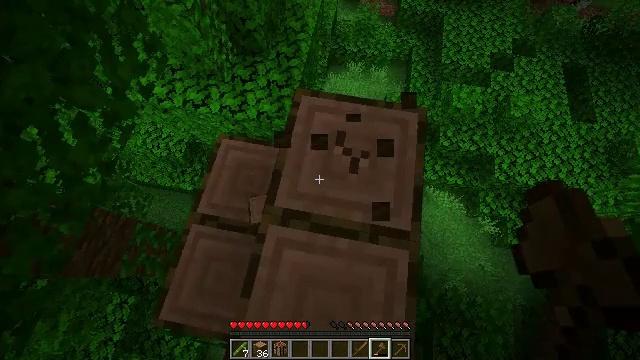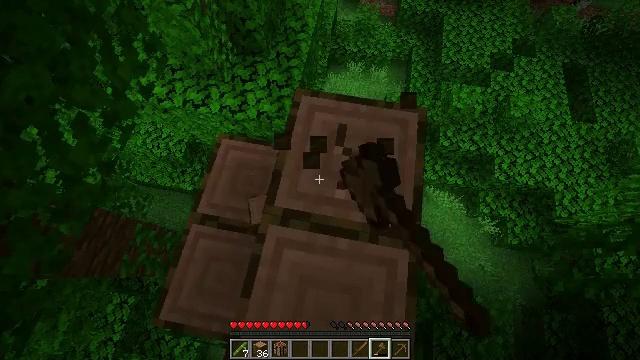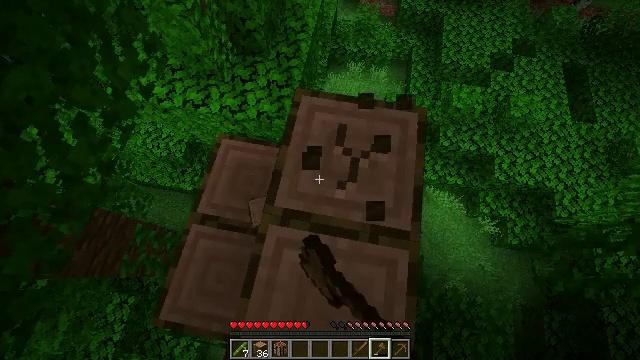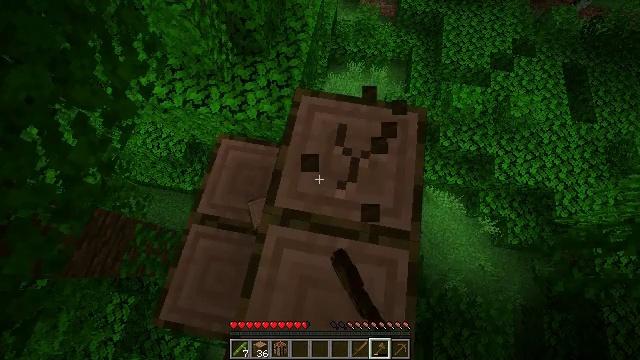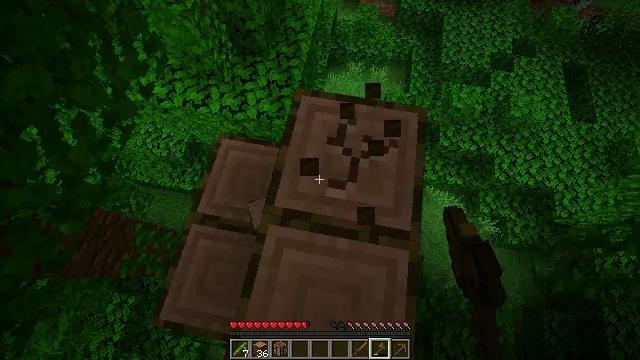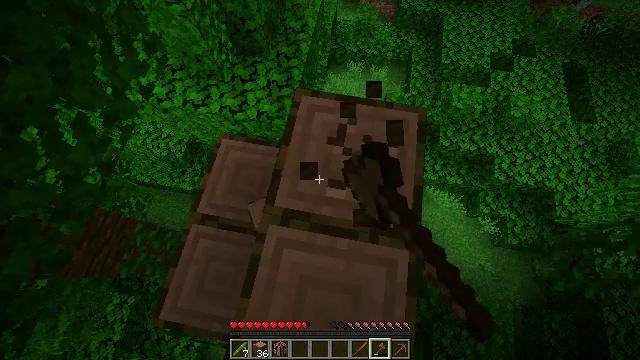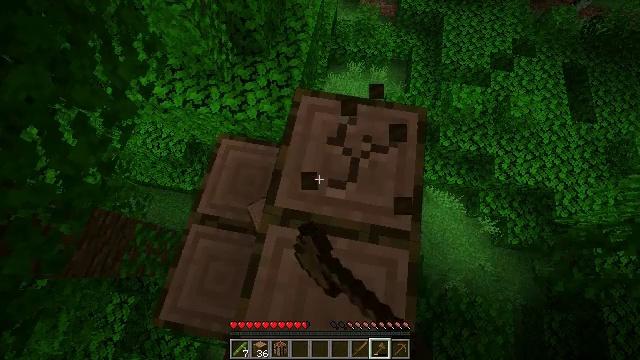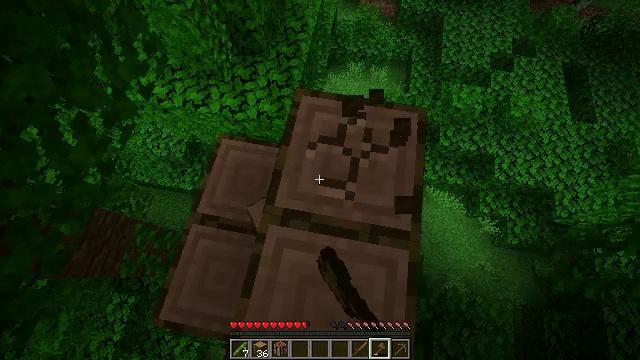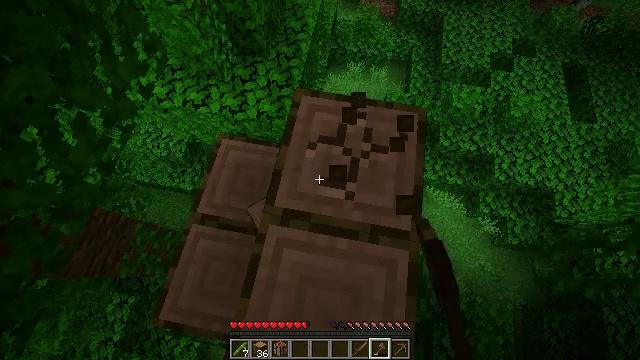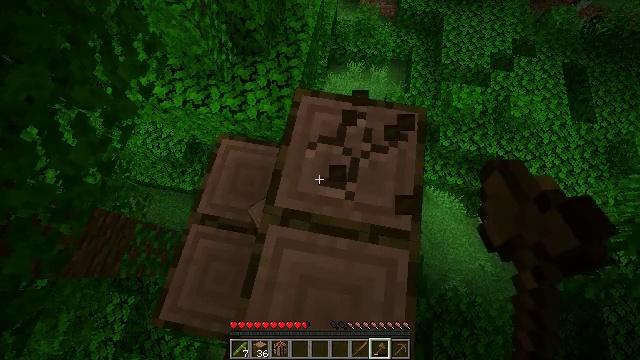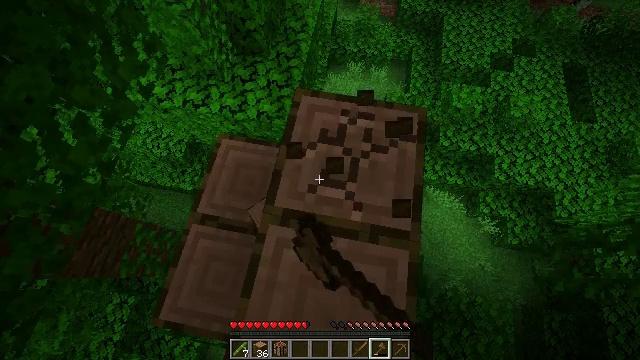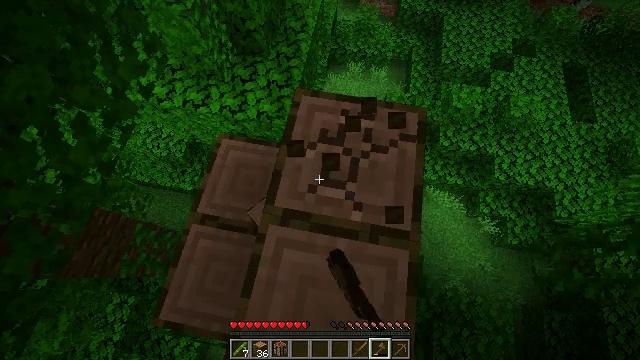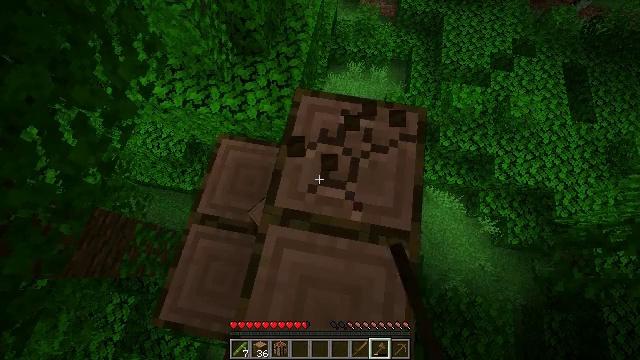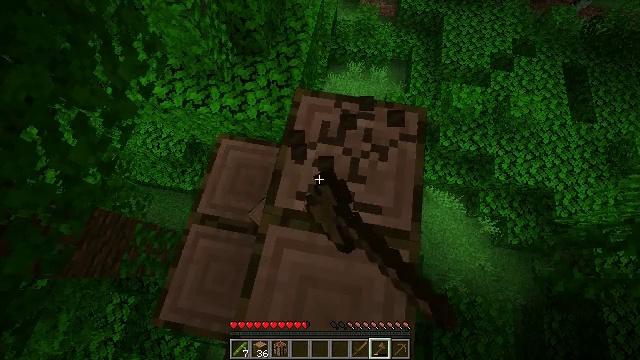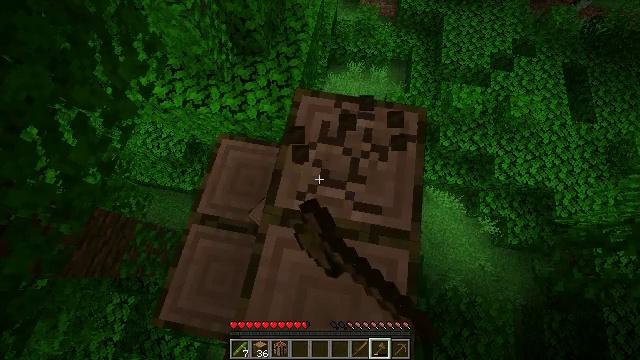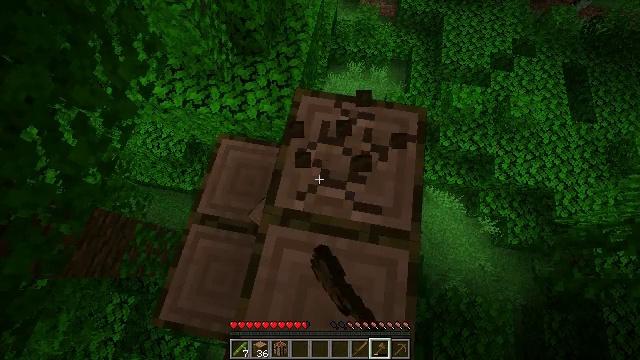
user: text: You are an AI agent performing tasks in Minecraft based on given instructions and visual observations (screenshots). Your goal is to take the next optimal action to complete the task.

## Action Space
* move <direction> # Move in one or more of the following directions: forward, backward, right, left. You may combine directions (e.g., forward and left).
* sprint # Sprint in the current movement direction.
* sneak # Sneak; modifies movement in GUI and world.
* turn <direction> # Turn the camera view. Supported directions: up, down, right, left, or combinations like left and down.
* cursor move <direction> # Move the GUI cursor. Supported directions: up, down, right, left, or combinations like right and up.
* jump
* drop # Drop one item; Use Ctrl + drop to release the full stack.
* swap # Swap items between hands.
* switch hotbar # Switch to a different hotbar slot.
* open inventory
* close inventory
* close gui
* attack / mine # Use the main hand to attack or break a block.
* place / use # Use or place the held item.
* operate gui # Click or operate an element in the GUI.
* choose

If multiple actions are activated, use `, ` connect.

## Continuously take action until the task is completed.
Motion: motion action
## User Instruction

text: Use an axe to chop the jungle log.
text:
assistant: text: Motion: attack / mine
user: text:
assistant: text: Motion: attack / mine
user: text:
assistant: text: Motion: attack / mine
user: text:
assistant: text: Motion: attack / mine
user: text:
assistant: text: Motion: attack / mine
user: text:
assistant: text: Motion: attack / mine
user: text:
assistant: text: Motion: attack / mine
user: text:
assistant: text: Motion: attack / mine
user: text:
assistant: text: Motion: attack / mine
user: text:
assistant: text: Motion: attack / mine
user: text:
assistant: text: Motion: attack / mine
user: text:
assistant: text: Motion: attack / mine
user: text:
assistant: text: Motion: attack / mine
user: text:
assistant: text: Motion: attack / mine
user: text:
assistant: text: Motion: attack / mine
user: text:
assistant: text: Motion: attack / mine
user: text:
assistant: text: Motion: attack / mine
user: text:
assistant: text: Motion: attack / mine
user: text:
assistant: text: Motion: attack / mine
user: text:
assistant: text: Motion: attack / mine
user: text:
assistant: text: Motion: attack / mine
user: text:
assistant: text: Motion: attack / mine
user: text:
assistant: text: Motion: attack / mine
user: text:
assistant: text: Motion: attack / mine
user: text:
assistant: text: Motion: attack / mine
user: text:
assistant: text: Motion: attack / mine
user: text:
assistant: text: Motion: attack / mine
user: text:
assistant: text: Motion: attack / mine
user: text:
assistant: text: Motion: attack / mine
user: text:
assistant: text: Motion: turn left and down, attack / mine